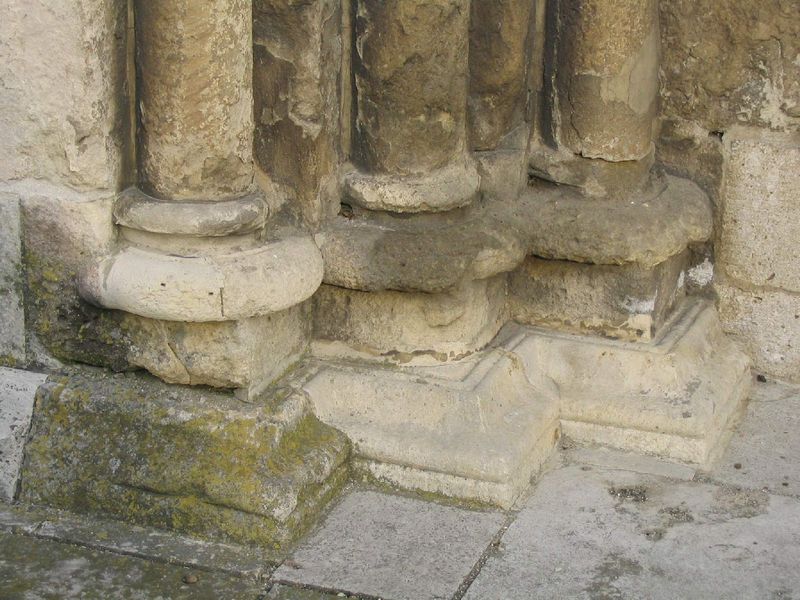
Titel: Evangelische Pfarrkirche in Mühlbach (Sebes)
Standort: Mühlbach (Sebes) (EU - Rumänien)
Schlagwörter: fuß, säule, säulen, stein, kirche, gotik, foto, eingang, portal, sandstein, gestaffelt, ionisch, romanik, basis, rundsäule, säulenbasis, bauwerk, beschädigt, kirchenportal, säuke, verwittert, verwitterung, säulenfuss, rechteckige